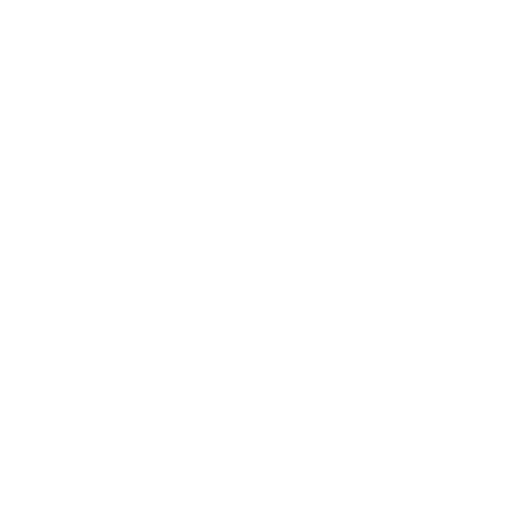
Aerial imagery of bar in Michigan named Point Abbaye Reef containing only open water